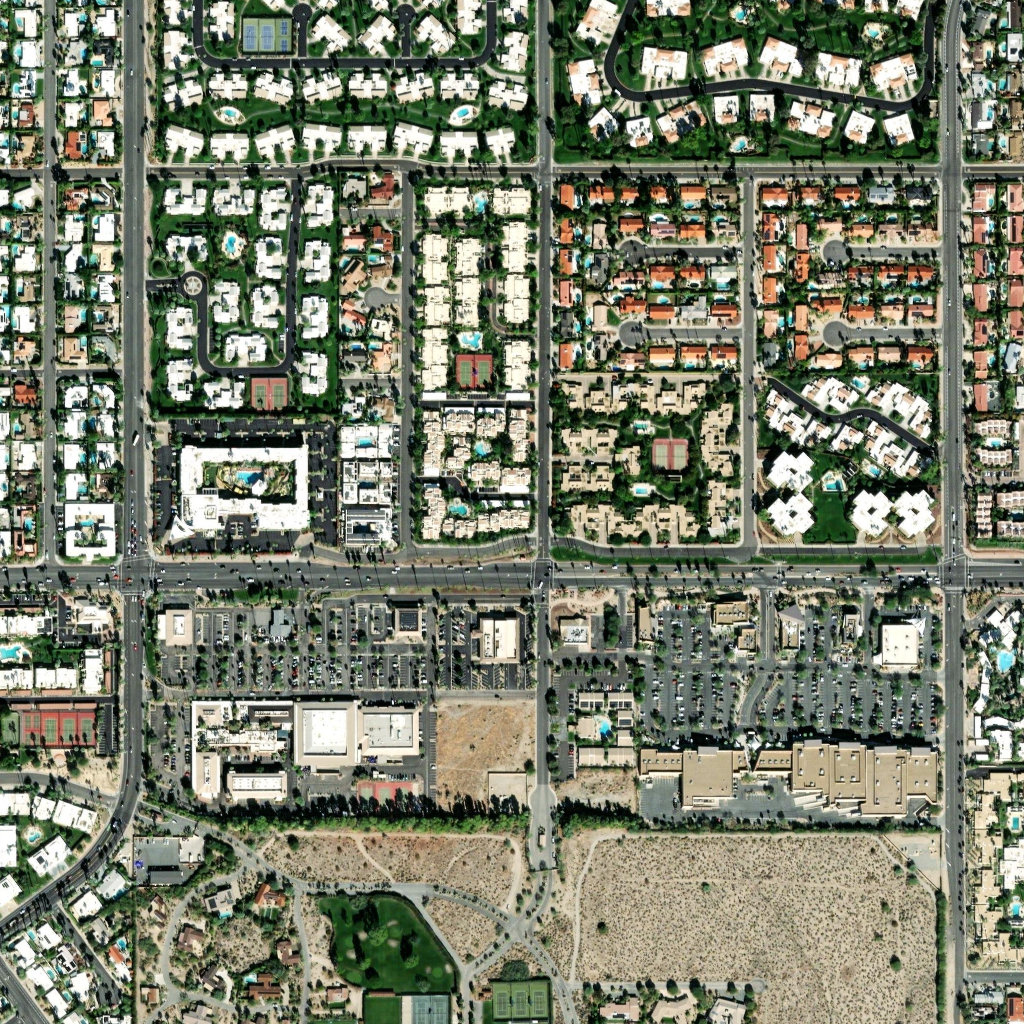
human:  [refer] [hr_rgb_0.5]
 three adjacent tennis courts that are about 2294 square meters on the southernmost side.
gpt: <box>[[47, 95, 53, 99, 0]]</box>